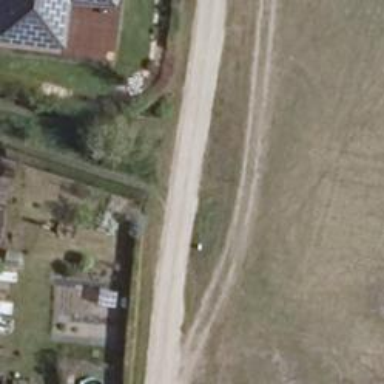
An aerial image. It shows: Residential road with compacted surface.